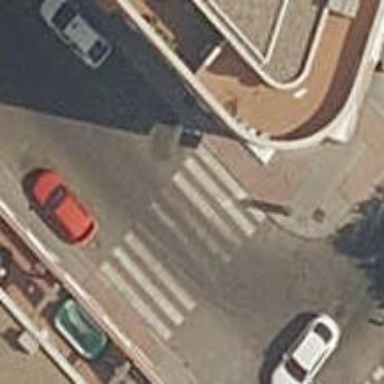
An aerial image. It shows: Uncontrolled crossing on the road.